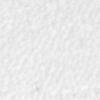
Label: no_change